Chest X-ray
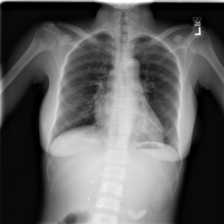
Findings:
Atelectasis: negative
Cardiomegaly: negative
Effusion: negative
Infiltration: negative
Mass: negative
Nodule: negative
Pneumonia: negative
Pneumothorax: negative
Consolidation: negative
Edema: negative
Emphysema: negative
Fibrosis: negative
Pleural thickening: negative
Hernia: negative